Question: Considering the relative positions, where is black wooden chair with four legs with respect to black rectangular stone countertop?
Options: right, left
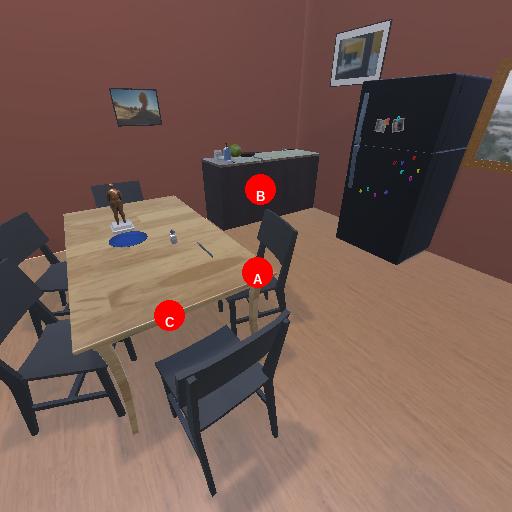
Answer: right